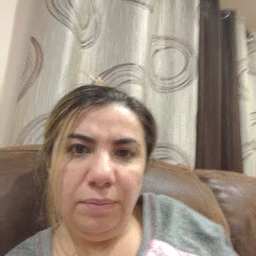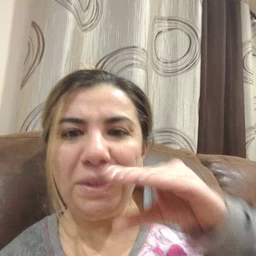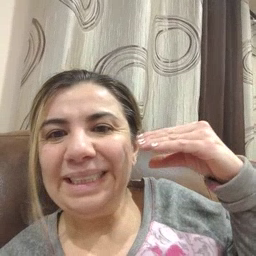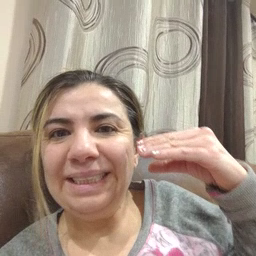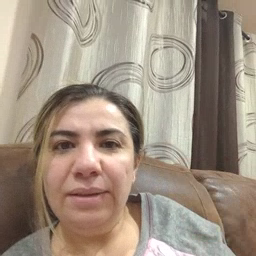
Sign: smile